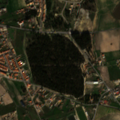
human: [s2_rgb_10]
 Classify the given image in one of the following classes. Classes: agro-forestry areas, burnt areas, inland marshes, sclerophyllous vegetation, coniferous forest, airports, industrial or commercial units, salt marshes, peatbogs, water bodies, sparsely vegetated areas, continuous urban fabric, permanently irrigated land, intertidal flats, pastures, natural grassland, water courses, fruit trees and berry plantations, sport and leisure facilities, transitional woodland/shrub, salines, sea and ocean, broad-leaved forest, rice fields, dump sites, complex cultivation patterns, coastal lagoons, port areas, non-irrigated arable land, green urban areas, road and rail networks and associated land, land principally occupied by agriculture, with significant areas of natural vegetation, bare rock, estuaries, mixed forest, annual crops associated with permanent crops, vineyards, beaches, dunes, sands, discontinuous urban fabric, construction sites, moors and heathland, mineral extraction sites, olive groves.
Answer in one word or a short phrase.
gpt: continuous urban fabric, construction sites, permanently irrigated land, complex cultivation patterns, coniferous forest